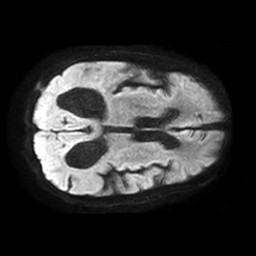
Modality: TRACE
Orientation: axial
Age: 63
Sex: female
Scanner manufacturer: philips
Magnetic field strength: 1.5 T
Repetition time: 3.415 s
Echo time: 0.06922 s